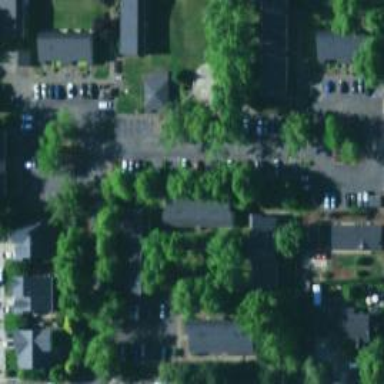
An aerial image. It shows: Residential area with apartments.